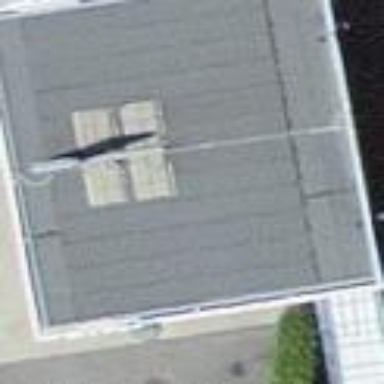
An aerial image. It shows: View of roof of building.